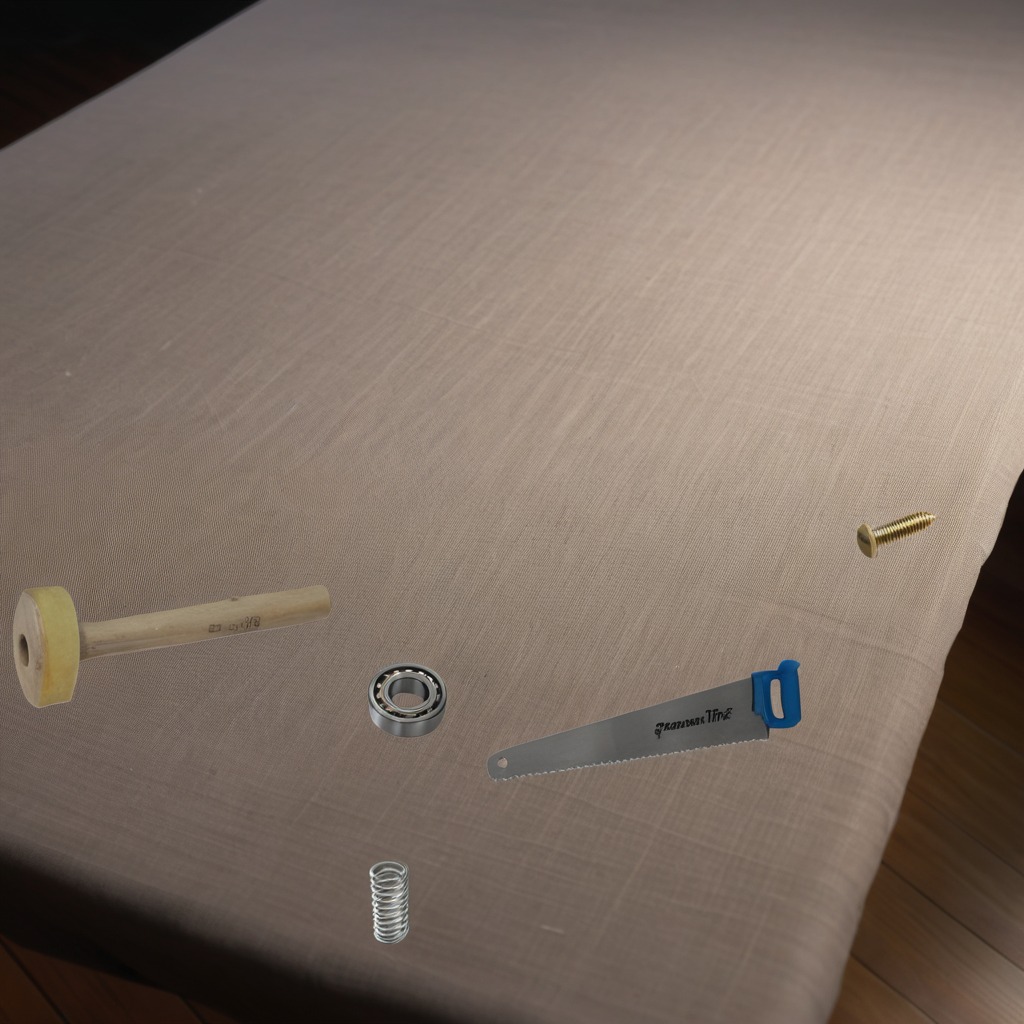
A metal ball bearing, a hammer, a metal machine screw, a coiled metal spring, and a handheld metal saw are lying on a wooden table inside a workshop at night.